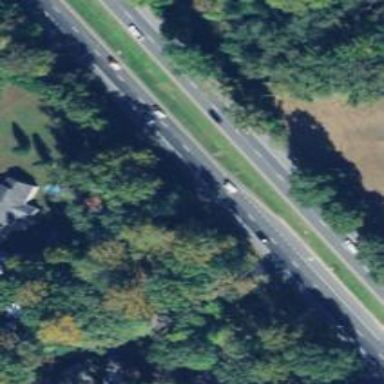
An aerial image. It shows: Trunk highway.